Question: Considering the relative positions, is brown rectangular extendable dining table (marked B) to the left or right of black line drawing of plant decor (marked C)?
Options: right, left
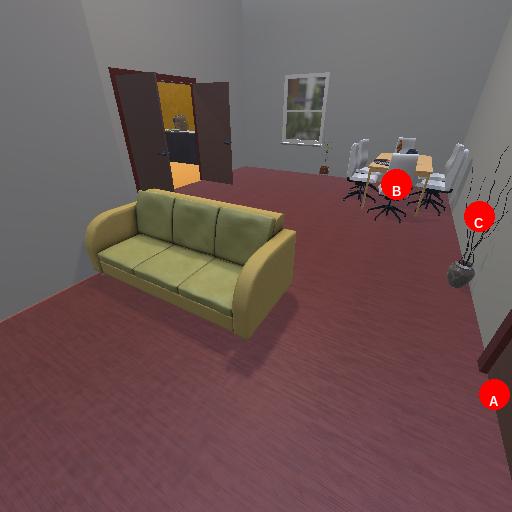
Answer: right